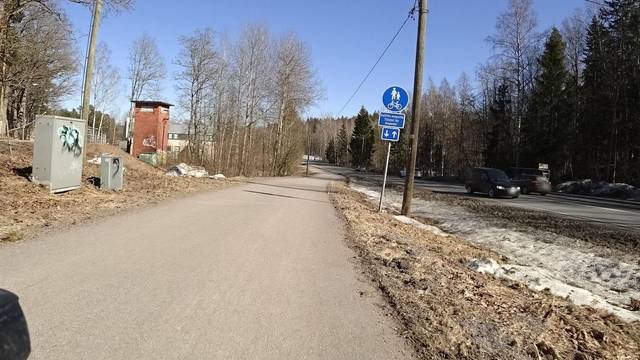
Region: Finland
Coordinates: 60.225, 24.723